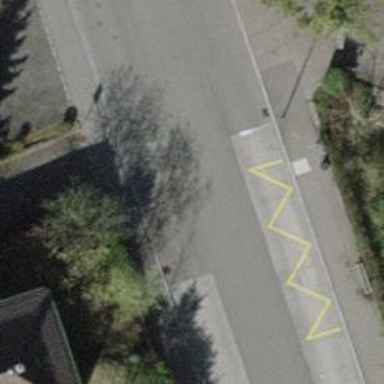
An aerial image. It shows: Public transport stop position.